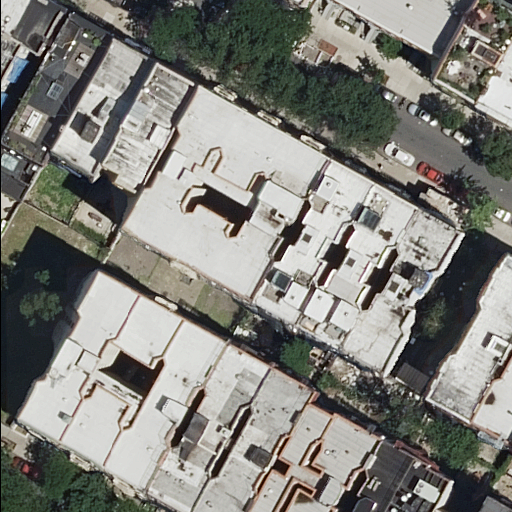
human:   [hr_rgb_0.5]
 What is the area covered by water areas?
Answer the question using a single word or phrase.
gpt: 0m2

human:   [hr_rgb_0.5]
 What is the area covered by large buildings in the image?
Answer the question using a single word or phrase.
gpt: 1469m2

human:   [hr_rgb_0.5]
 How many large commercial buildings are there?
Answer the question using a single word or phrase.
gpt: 0

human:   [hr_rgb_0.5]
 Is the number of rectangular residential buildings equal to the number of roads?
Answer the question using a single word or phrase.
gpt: no

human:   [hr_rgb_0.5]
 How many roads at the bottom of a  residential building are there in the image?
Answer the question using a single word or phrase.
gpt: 1

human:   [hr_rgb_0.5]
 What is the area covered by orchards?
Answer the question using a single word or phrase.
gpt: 0m2

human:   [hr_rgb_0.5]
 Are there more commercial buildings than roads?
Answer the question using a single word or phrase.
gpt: no

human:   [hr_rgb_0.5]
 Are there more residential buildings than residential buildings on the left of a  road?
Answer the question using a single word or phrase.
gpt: yes

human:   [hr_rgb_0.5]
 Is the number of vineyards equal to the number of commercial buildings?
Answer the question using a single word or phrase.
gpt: yes

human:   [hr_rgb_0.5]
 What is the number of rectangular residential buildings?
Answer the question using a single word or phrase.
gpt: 13

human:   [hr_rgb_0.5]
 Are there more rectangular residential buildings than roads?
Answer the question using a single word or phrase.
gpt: yes

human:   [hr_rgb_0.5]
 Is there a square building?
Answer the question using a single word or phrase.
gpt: no

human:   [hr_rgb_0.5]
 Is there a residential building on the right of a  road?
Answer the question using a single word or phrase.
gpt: yes

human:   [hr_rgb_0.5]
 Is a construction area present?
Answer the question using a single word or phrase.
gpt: no

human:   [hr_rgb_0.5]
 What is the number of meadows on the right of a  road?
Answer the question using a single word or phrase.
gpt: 0

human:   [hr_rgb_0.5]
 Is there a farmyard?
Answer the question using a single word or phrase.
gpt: no

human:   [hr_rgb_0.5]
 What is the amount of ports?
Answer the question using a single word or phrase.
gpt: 0

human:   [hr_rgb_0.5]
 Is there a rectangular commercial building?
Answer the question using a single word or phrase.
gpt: no

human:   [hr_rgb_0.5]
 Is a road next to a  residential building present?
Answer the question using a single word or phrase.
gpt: yes

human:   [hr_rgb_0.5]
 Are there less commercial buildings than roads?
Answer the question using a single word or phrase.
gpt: yes

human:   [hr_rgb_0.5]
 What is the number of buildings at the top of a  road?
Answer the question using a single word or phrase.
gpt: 20

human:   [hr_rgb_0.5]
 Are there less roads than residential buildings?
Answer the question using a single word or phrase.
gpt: yes

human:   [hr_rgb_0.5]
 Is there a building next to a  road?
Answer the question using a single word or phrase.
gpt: yes

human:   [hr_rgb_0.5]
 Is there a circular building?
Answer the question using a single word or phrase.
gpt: no

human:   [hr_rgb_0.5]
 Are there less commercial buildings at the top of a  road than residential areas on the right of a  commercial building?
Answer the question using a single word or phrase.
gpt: no

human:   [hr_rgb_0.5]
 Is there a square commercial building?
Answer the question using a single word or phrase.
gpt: no

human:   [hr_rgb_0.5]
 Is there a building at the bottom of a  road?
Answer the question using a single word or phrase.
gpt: yes

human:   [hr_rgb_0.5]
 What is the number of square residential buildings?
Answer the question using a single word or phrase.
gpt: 0

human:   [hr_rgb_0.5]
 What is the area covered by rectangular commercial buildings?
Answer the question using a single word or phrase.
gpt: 0m2

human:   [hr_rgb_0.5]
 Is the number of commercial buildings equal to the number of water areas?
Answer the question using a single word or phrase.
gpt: yes

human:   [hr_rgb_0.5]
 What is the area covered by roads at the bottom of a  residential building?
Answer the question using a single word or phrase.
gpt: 0m2

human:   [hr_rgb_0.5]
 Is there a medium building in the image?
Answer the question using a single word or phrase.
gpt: yes

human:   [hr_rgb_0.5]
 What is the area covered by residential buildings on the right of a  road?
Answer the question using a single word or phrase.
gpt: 3960m2

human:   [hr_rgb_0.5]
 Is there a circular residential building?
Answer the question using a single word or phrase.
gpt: no

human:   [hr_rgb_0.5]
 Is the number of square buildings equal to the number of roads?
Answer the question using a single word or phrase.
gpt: no

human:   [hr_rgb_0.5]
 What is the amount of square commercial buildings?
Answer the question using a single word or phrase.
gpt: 0